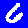
Digit: 6